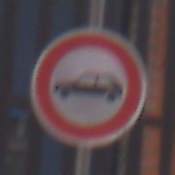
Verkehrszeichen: VerbotPersonenkraftwagen
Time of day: MorningAfternoon
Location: Outdoor (Urban)
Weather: Overcast
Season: NotSpecified
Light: Natural